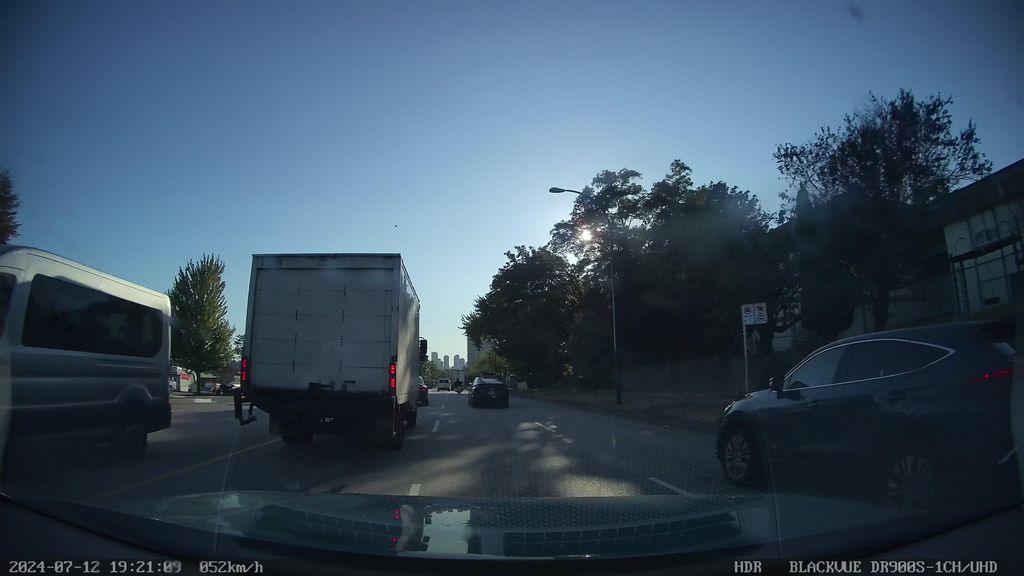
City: vancouver